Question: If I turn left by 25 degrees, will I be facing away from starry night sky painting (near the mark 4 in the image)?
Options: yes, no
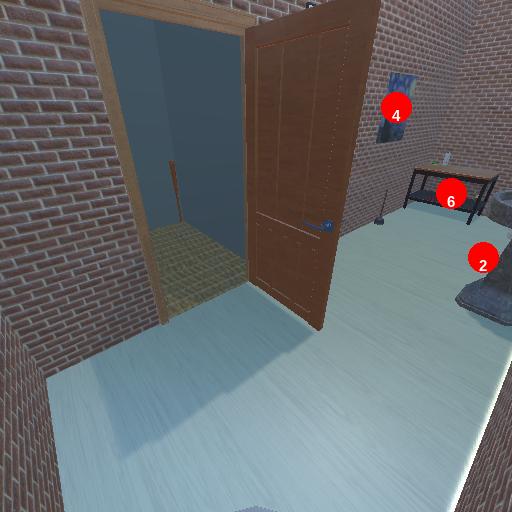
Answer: yes